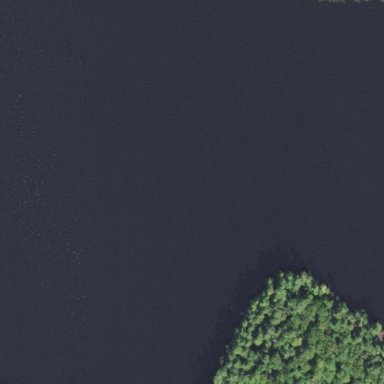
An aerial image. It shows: Beautiful lake surrounded by nature.